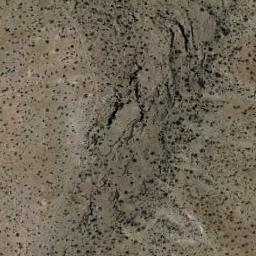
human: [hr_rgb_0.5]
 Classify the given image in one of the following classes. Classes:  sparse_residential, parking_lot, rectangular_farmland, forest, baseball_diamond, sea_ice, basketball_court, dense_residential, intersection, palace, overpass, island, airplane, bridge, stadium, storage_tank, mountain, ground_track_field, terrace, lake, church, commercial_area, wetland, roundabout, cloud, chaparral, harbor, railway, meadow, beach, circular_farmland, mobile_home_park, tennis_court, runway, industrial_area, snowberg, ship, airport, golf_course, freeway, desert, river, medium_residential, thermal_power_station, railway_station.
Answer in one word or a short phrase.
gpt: chaparral